Question: I am creating a lot of elements which are basically based on template but with different size and color - circles, boxes, asterisks, diamonds, elements that are used a lot into a chart. I found that I could use SVG Symbol to define my template like in the following example:
<URL>
'''
<svg>
<!-- symbol definition NEVER draw -->
<symbol id="sym01" viewBox="0 0 150 110">
<circle cx="50" cy="50" r="40" stroke-width="8" stroke="red" fill="red"/>
<circle cx="90" cy="60" r="40" stroke-width="8" stroke="green" fill="white"/>
</symbol>
<!-- actual drawing by "use" element -->
<use xlink:href="#sym01"
x="0" y="0" width="100" height="50"/>
<use xlink:href="#sym01"
x="0" y="50" width="75" height="38"/>
<use xlink:href="#sym01"
x="0" y="100" width="50" height="25"/>
</svg>
'''
But maybe because I am using non-scaling stroke it cuts the circle on left and bottom:
<URL>
'''
<symbol viewBox="0 0 10 10" id="symbolcircle1"><circle stroke="param(stroke)" fill="none" stroke-width="1" vector-effect="non-scaling-stroke" cx="5" cy="5" r="5"></circle></symbol>
<use xmlns:xlink="http://www.w3.org/1999/xlink" xlink:href="#symbolcircle1" stroke="rgb(0,0,0)" x="10" y="10" width="100" height="100"></use>
'''
I want to be able to define a circle template and to draw it with different radius but because of the viewbox it's not that simple.

Cheers!
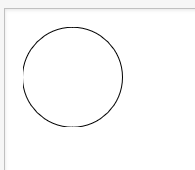
Answer: By default the stroke location of an SVG is in the center. (Thus in your case it's something like half a pixel is outside of the element, half of it is inside. That's probably why you have that wired looking effect.)
Even though there unfortunately is no option to change that, there are ways to bypass that, like explained here: <URL>
> It should be possible to achieve these results using <URL>. However, Vector Effects are still a working draft module with no implementations that I can yet find.